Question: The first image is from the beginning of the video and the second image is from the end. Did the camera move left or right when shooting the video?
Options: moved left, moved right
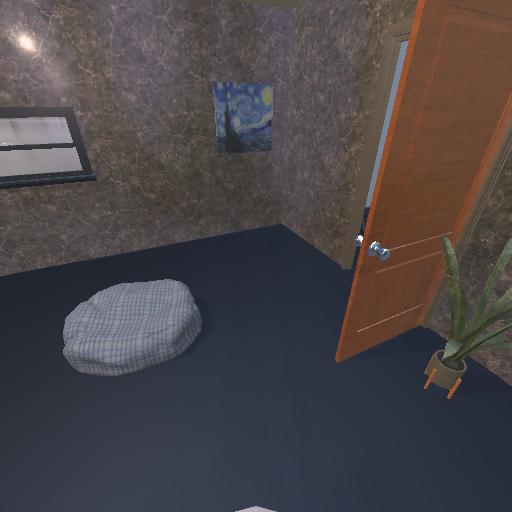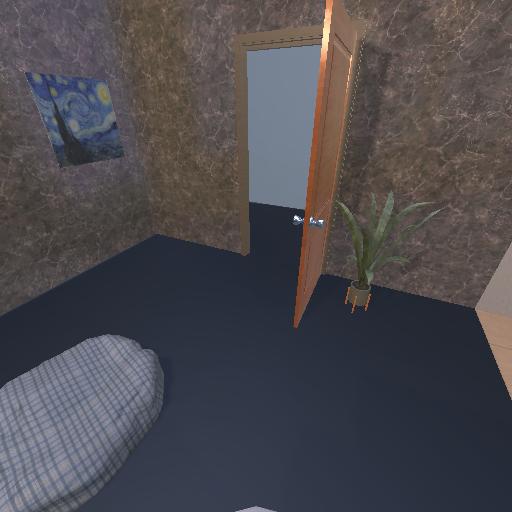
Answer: moved left